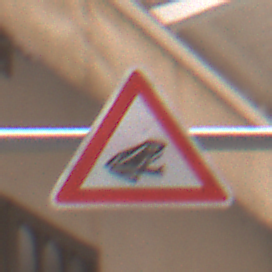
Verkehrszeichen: AmphibienwanderungLinks
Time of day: Midday
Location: Outdoor (Urban)
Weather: PartlyCloudy
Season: NotSpecified
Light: Natural